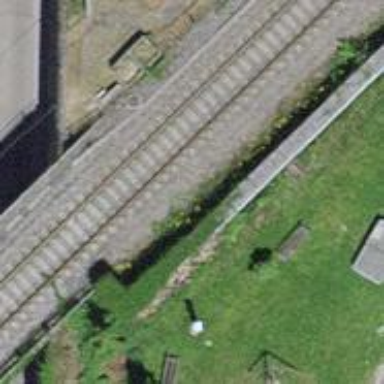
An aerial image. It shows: Bridge over railway with electrified contact lines.